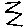
Label: zigzag